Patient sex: F
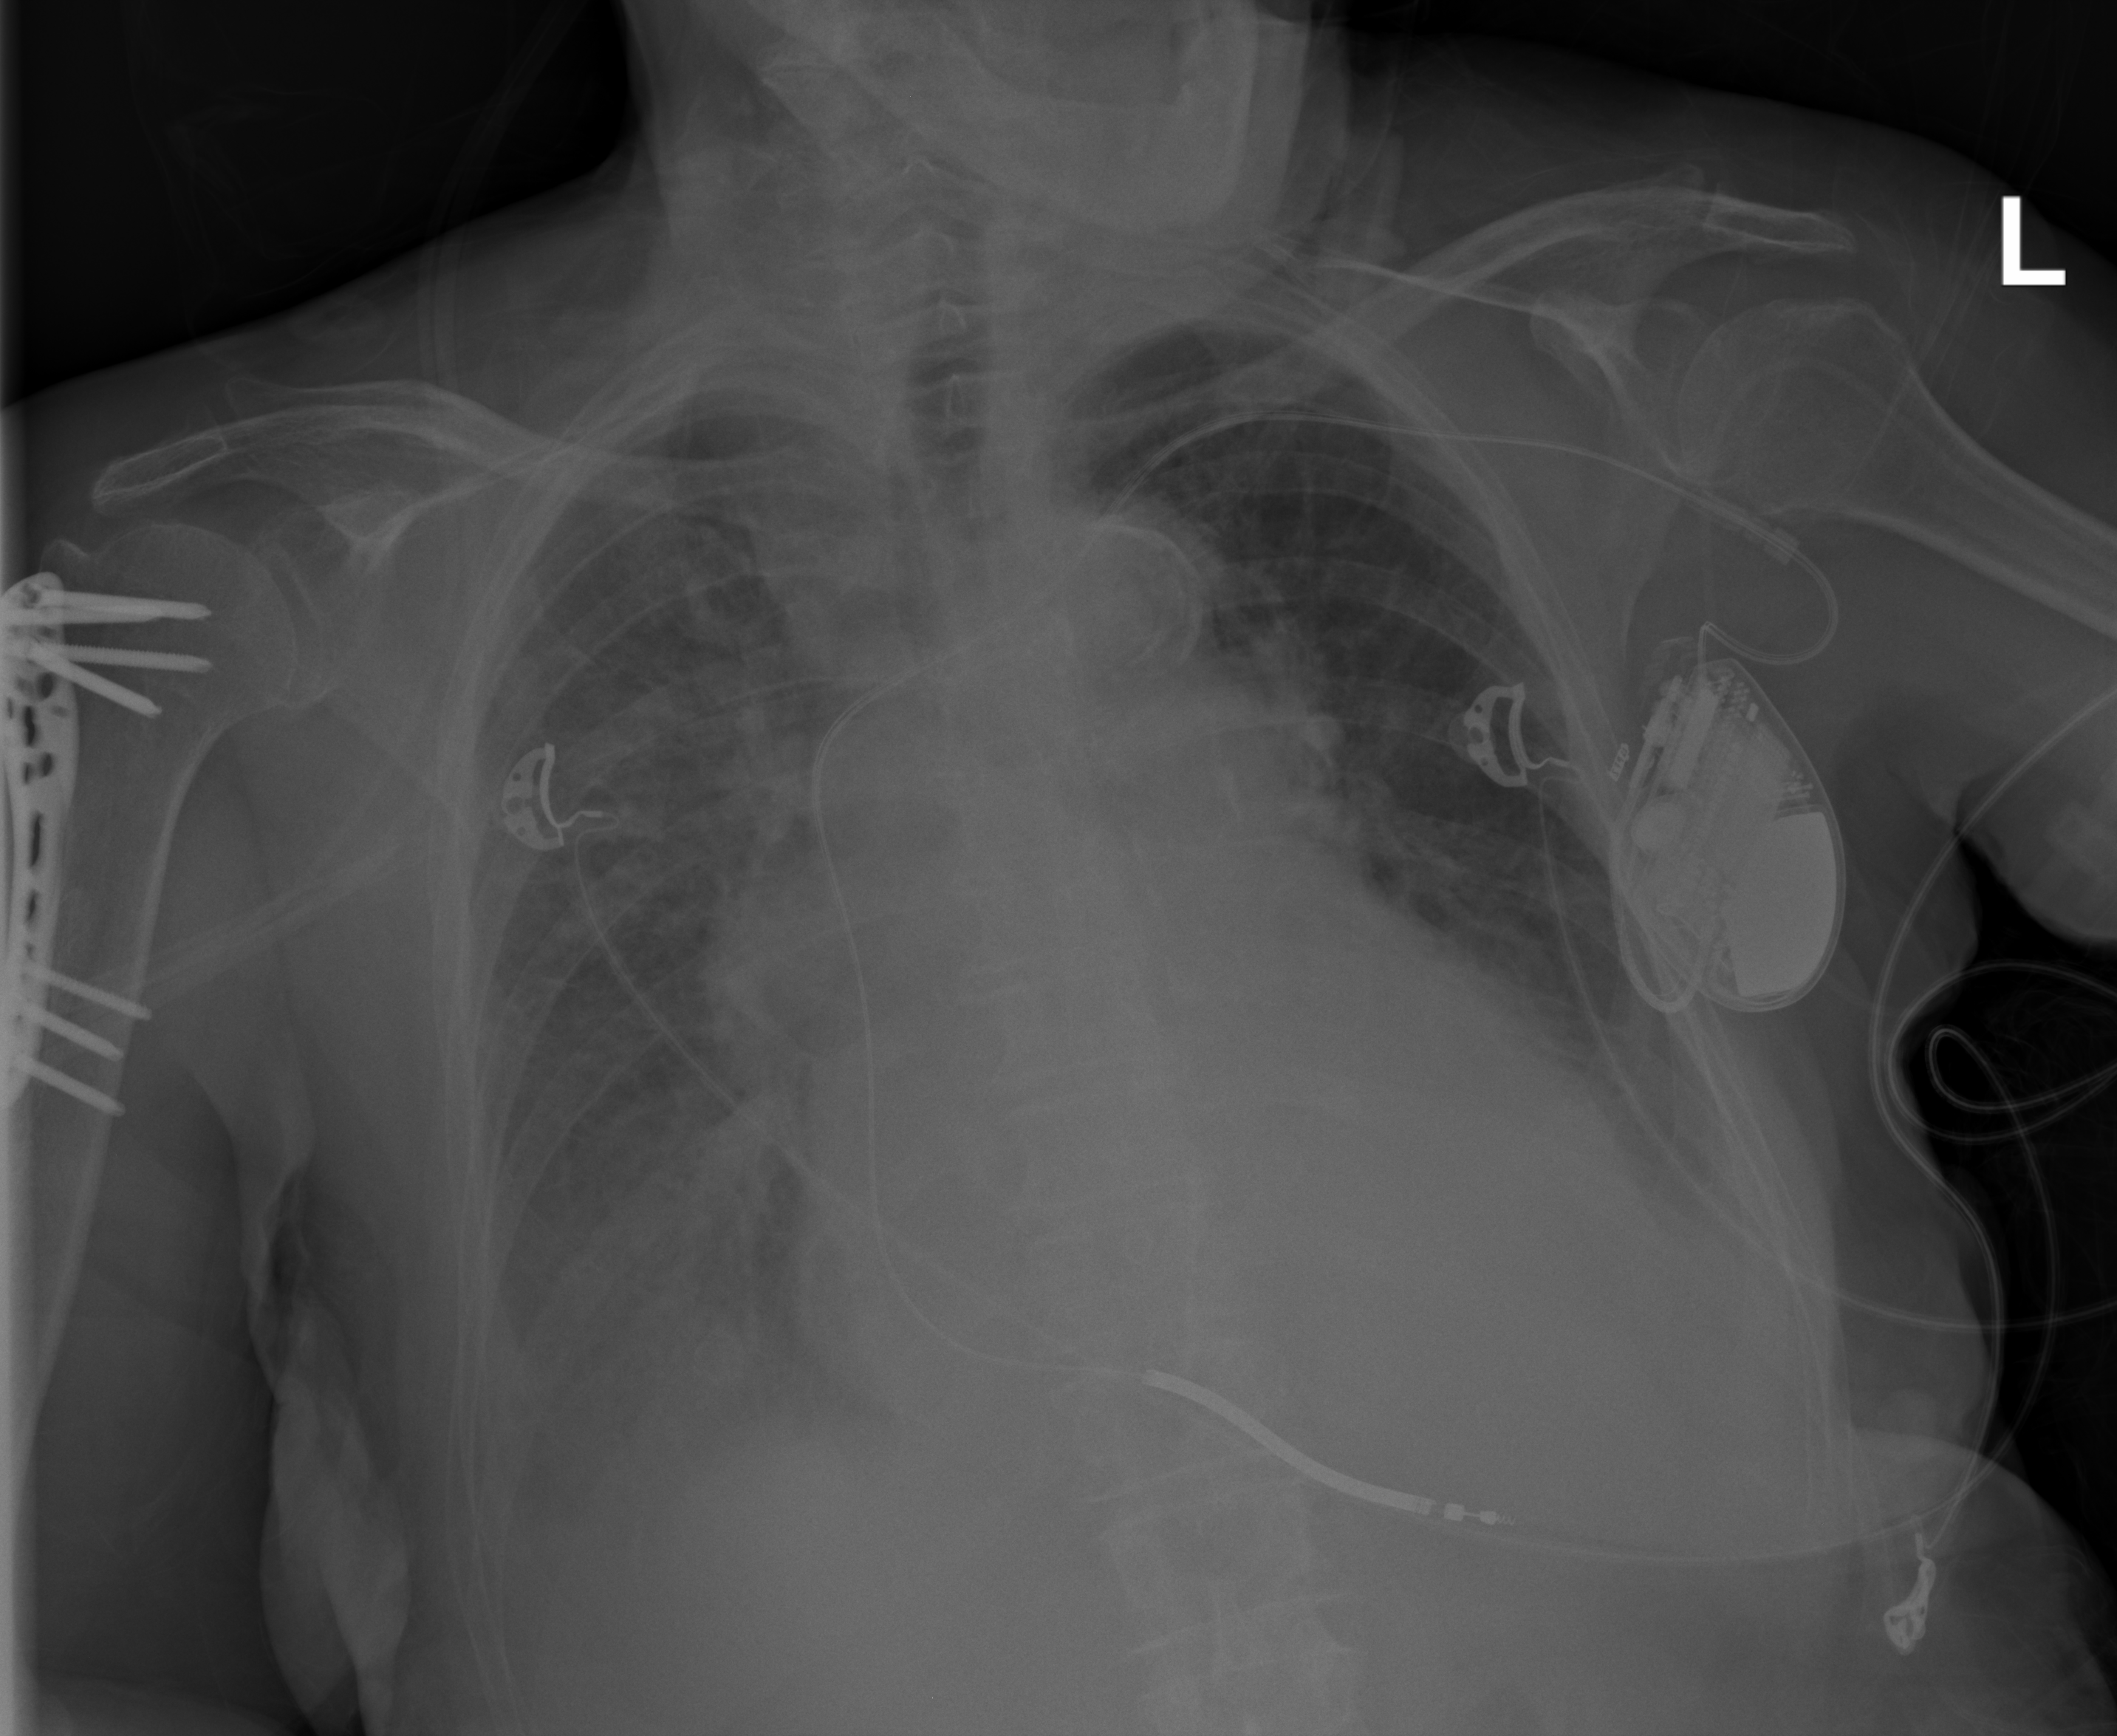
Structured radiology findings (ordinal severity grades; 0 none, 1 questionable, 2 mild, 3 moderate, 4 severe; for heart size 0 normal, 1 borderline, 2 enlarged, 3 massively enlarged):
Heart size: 2
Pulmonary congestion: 2
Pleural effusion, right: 3
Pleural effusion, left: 2
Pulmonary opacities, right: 3
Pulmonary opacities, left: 0
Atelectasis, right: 0
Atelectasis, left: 0